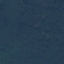
Land use / land cover class: Forest